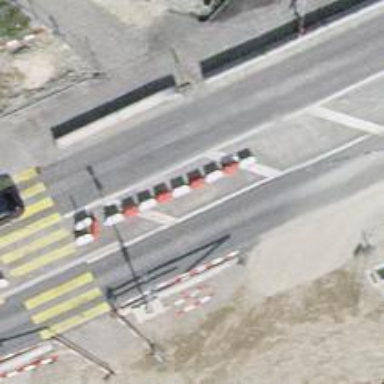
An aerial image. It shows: Crossing with traffic signals.